Interaction volume radius: 5 \u00c5
Interaction volume height: 15 \u00c5
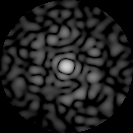
Disorder parameter: 0.8674